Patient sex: M
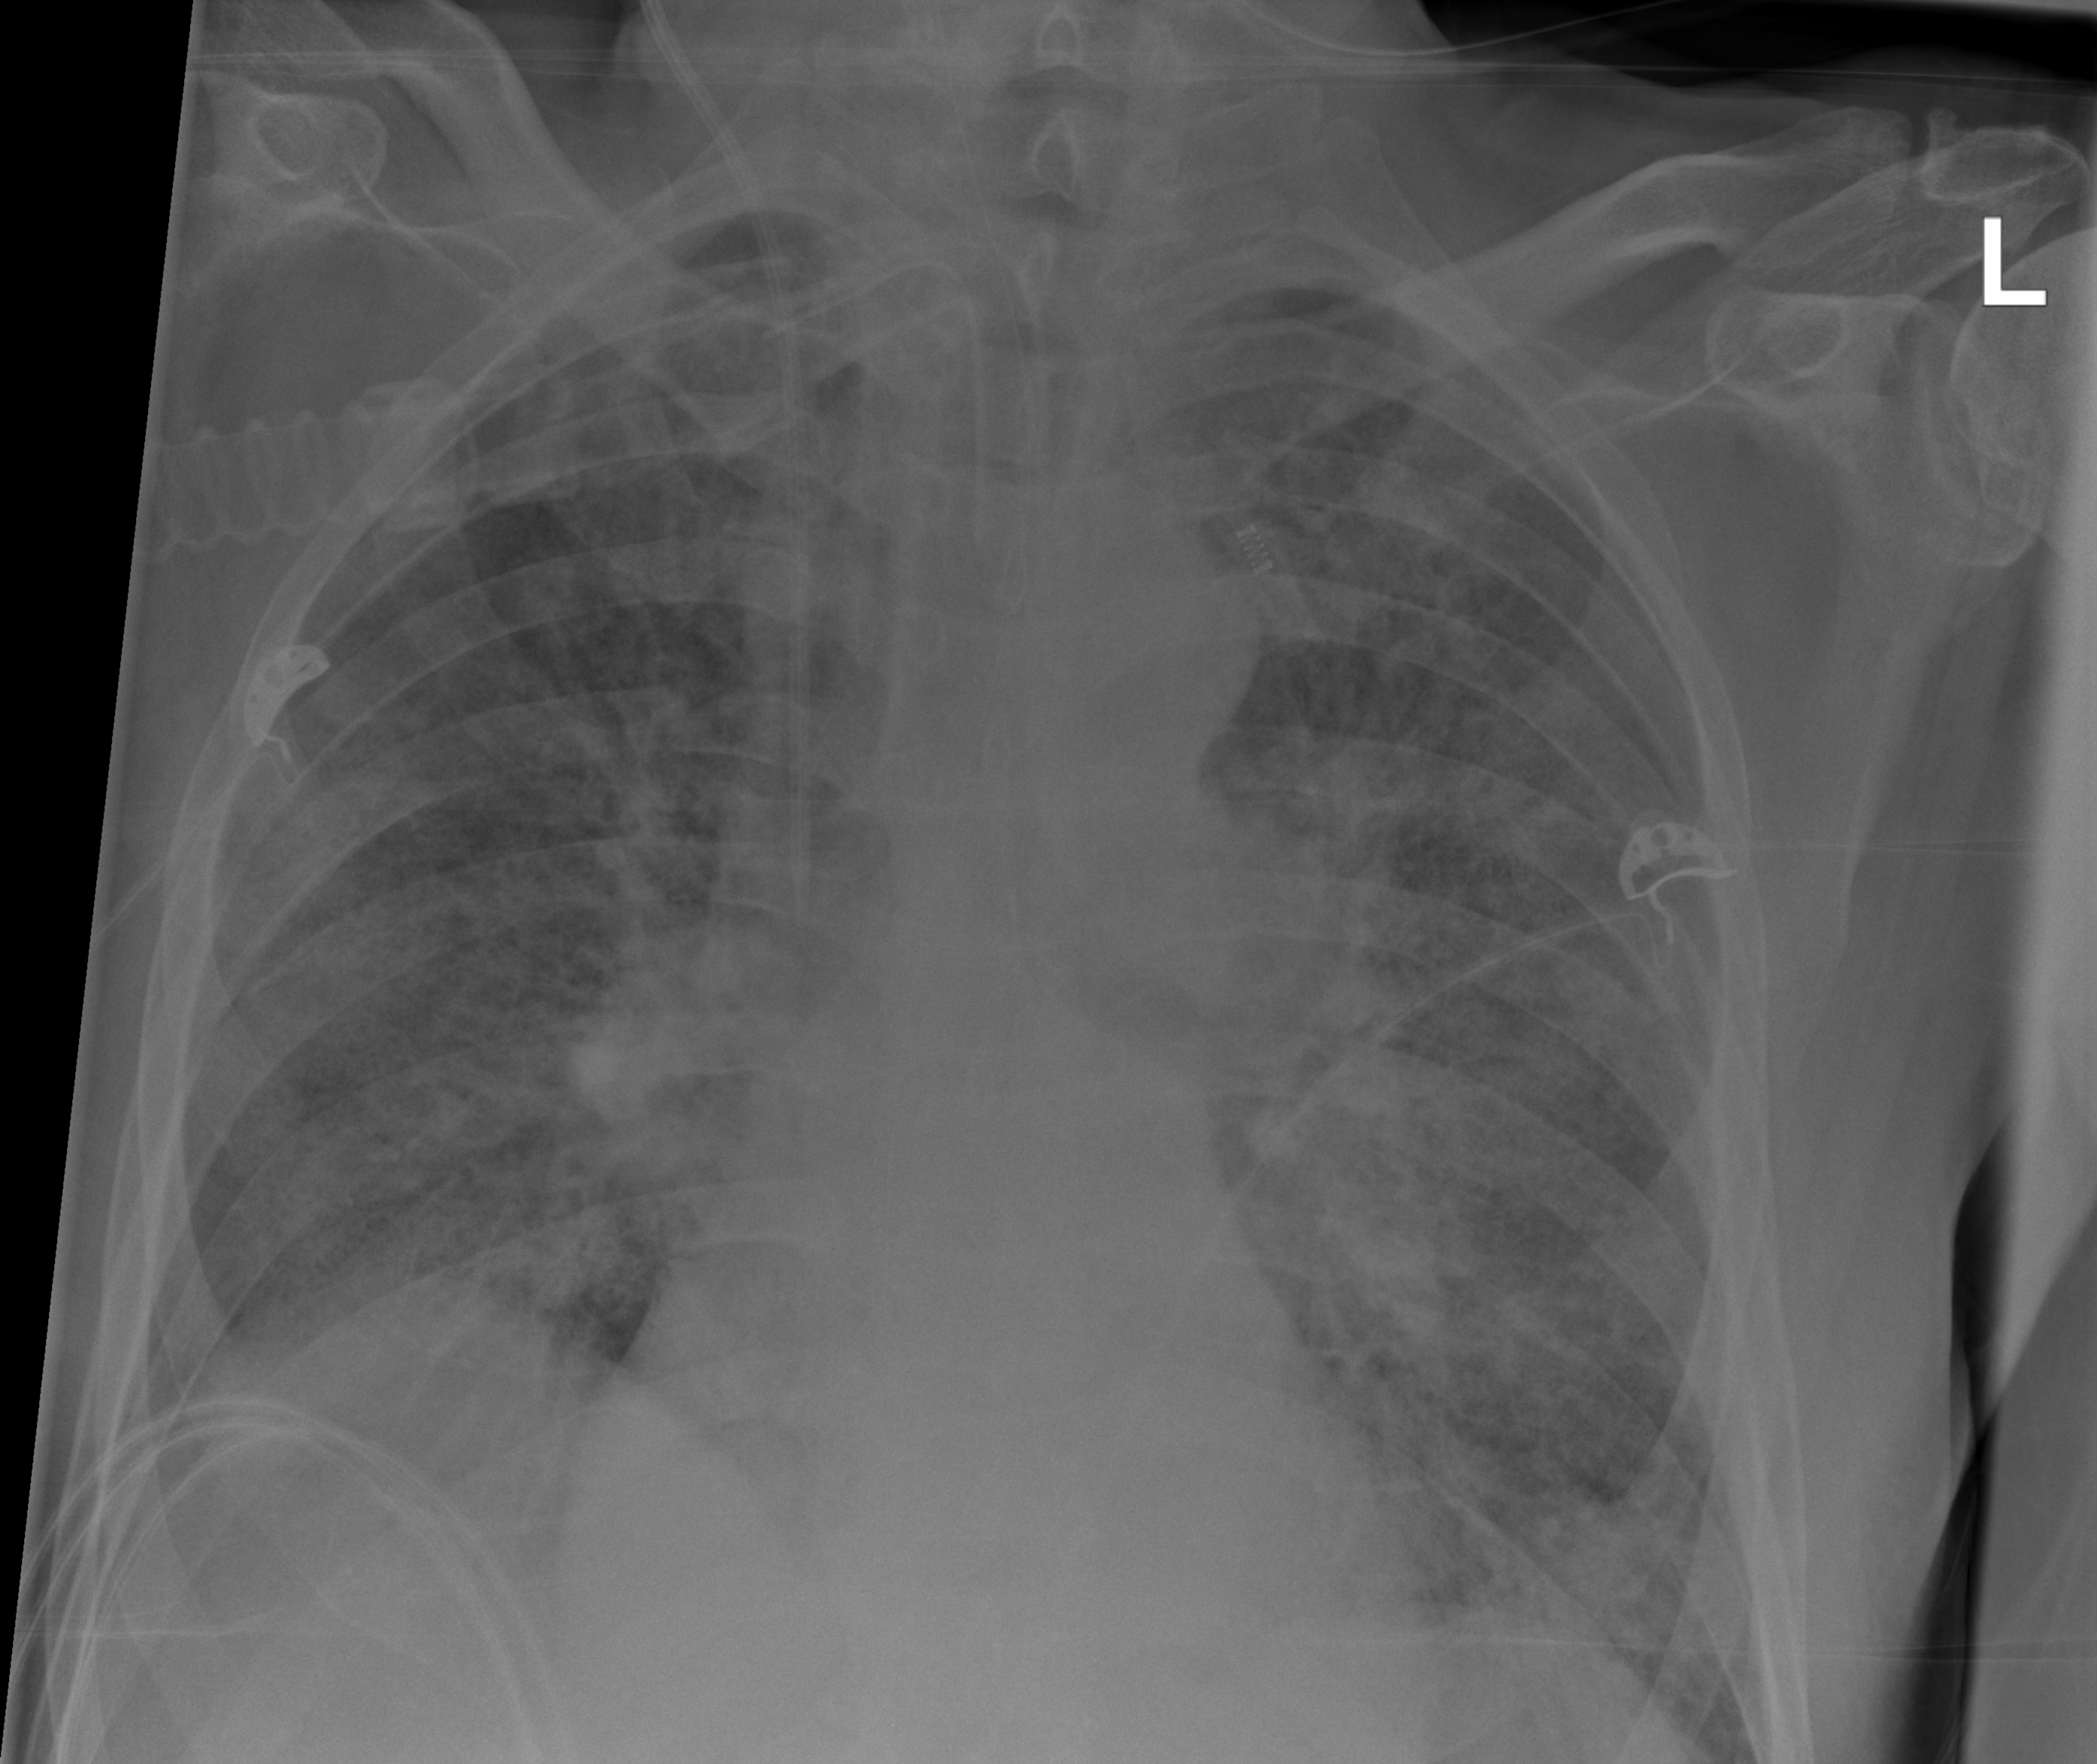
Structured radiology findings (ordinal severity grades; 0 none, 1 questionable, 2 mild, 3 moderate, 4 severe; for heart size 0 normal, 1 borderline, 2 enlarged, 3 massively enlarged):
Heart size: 0
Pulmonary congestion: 2
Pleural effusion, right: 2
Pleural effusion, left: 0
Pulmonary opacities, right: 4
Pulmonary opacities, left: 4
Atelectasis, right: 3
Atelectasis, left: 3